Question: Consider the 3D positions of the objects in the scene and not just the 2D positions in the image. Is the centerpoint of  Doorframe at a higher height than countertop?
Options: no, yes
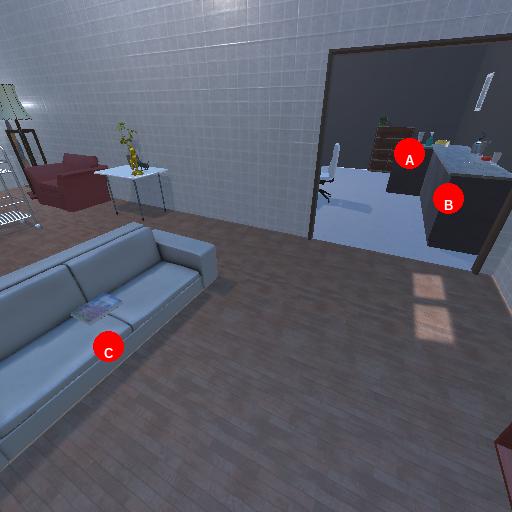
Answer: no